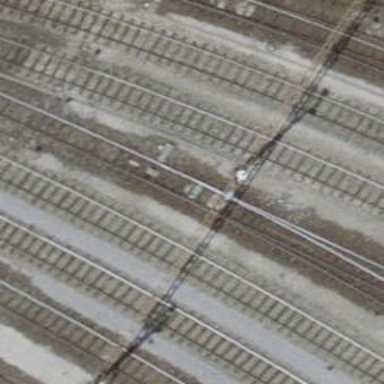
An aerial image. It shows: Single-track electrified railway yard with contact line electrification.